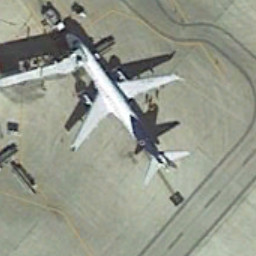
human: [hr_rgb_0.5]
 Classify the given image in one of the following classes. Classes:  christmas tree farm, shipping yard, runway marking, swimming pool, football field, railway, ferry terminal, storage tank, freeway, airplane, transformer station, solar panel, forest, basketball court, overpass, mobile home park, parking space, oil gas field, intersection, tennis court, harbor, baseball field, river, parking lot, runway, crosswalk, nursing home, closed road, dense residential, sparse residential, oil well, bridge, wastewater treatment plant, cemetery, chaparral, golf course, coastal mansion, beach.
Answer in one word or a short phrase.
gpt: airplane